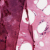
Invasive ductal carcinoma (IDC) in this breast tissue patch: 0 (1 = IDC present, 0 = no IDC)